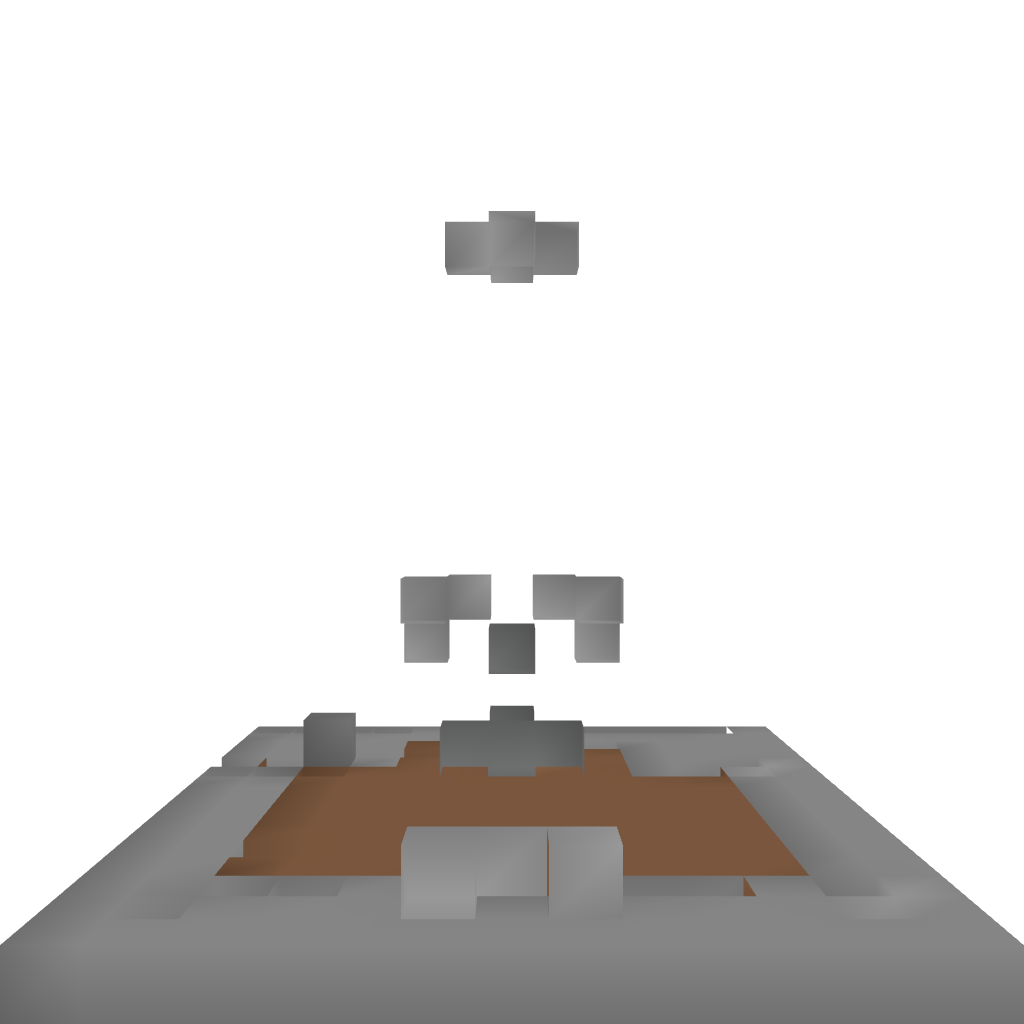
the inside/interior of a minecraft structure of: Small Modern House